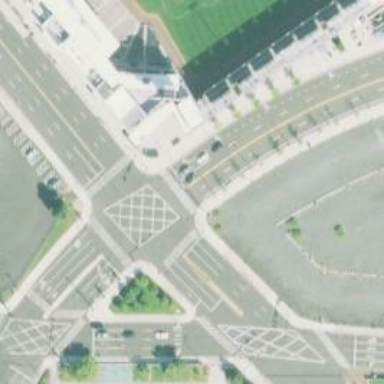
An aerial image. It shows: Marked crossing on the road.